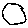
Label: circle